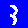
Digit: 3